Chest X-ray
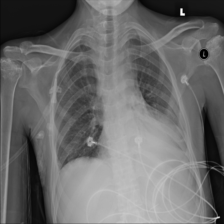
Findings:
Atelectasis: negative
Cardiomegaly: negative
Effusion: negative
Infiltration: negative
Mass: negative
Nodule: negative
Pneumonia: negative
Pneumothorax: negative
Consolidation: negative
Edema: negative
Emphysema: negative
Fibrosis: negative
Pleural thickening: positive
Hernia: negative